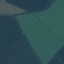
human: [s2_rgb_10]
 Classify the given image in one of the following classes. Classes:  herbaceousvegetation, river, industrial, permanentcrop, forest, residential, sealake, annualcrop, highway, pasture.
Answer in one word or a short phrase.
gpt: AnnualCrop